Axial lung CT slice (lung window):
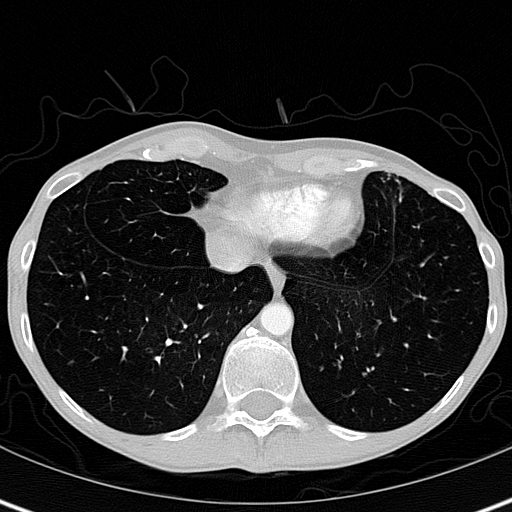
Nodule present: no